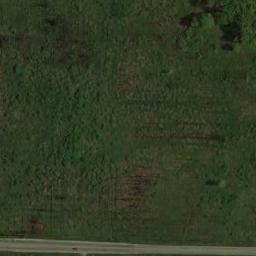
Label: meadow